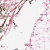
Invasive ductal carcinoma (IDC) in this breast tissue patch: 0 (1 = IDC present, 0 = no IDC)